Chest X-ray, PA view. Patient: 65 years old, sex F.
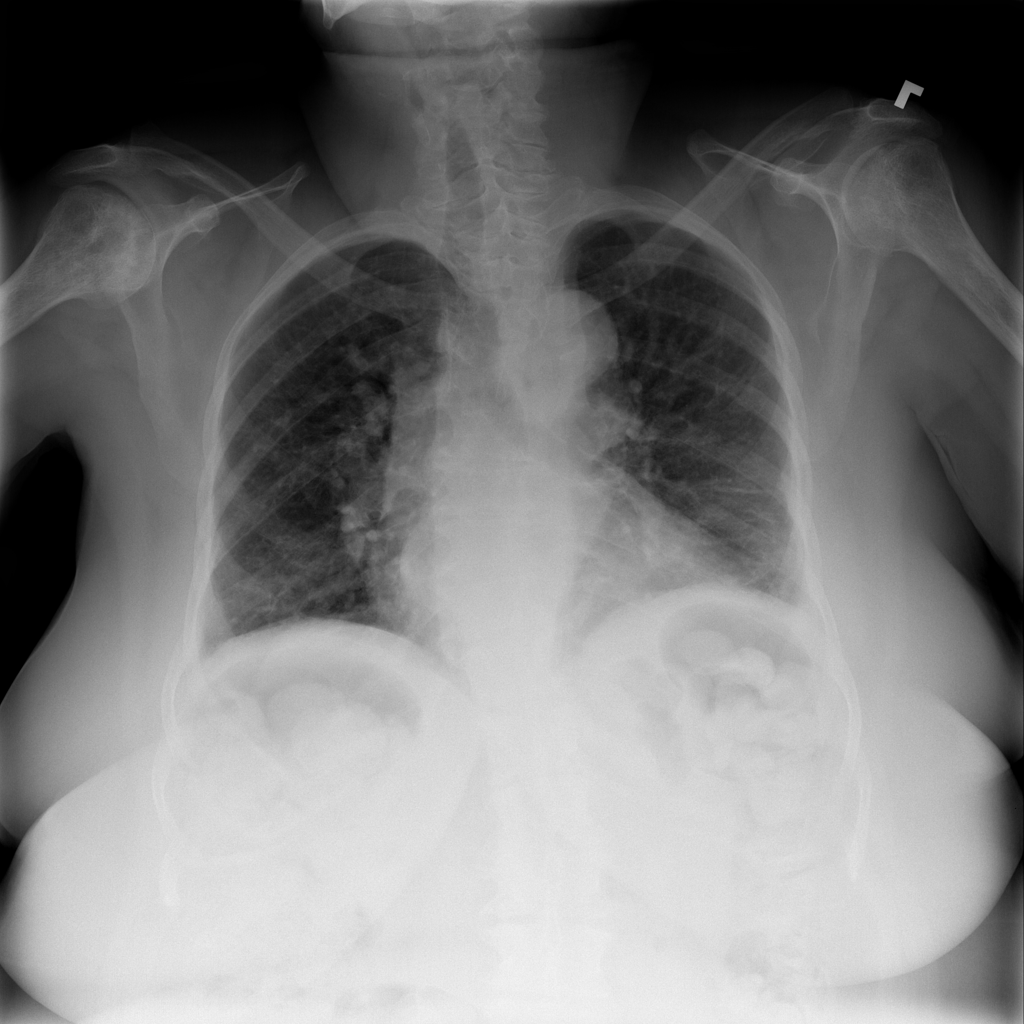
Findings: No Finding